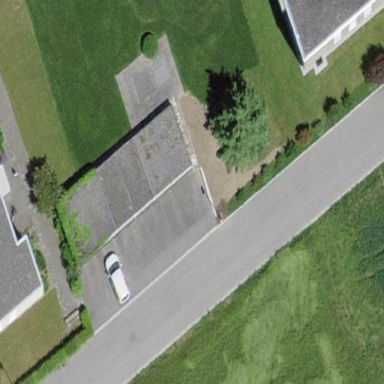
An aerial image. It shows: Flat roofed garages.